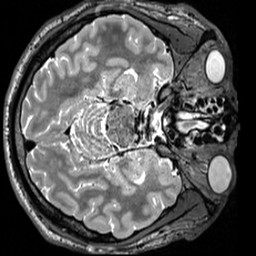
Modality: T2w
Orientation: axial
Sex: male